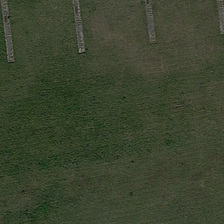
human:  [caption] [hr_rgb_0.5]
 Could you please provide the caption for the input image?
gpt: it is a piece of green meadow .

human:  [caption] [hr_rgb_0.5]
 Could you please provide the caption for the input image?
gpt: it is a piece of green meadow .

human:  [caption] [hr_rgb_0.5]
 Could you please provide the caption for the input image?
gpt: it is a piece of green meadow .

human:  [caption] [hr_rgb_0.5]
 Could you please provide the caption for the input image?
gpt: it is a piece of green meadow .

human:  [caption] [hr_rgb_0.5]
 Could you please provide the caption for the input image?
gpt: it is a piece of green meadow .